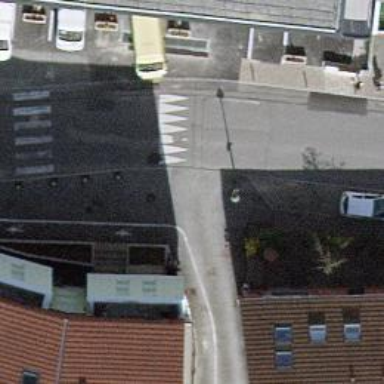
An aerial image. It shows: Tertiary road with cycle lane. There is parallel parking on the left side of the street.